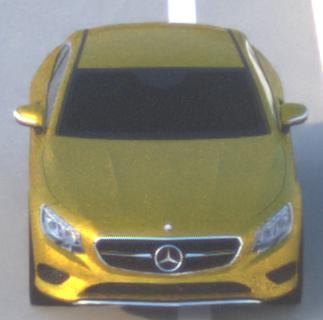
Make: Mercedes-Benz
Model: S 400 Coupé
Detailed model: S-Class (217) Coupé
Model produced from: 2015/10
Model produced until: 2017/09
Doors: 2
Color: yellow
Road condition: dry road
Daytime: sunrise or sunset
Contrast: medium contrast